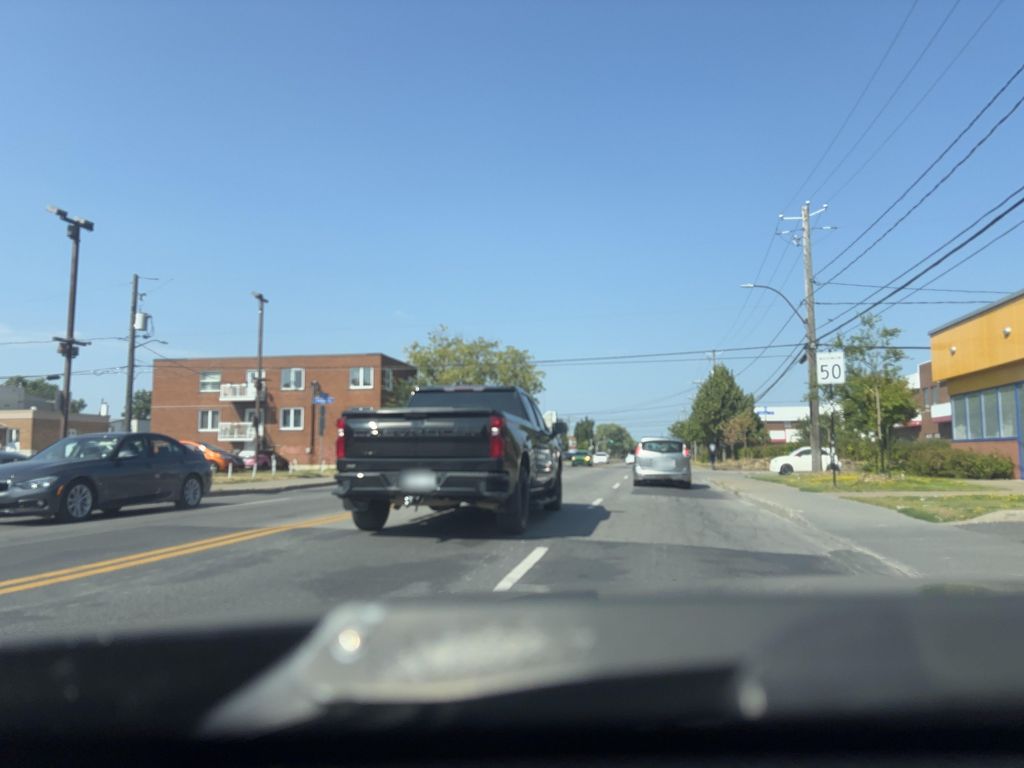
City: montreal